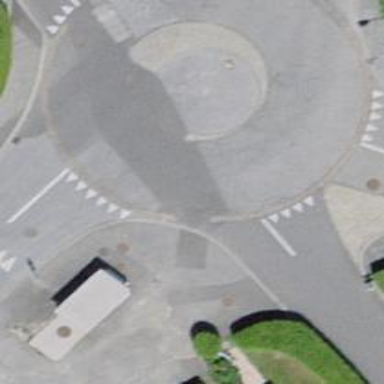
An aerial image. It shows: Sidewalk along the footway.